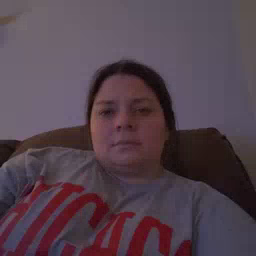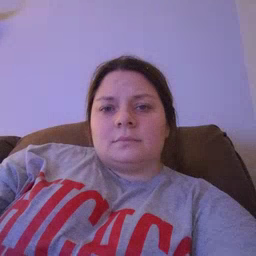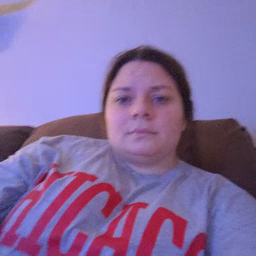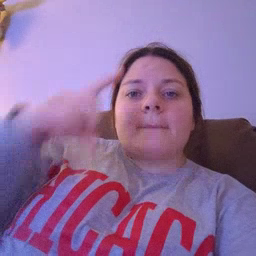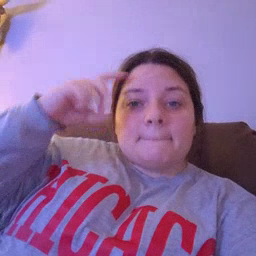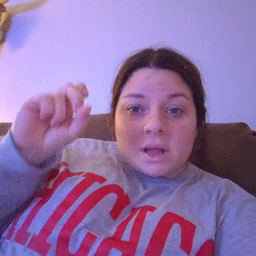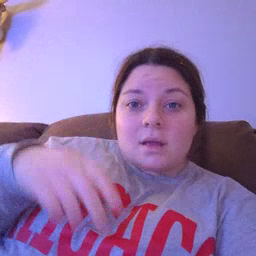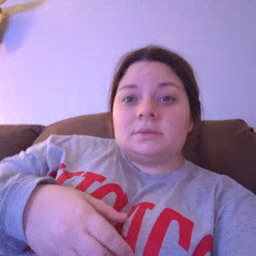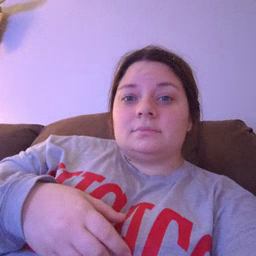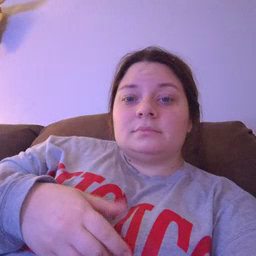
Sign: because